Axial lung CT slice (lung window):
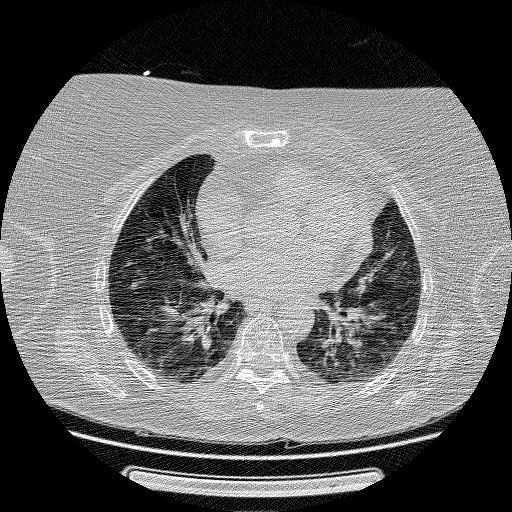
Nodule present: no